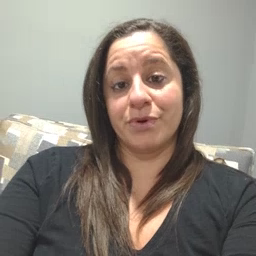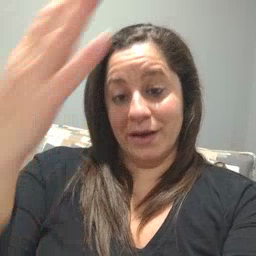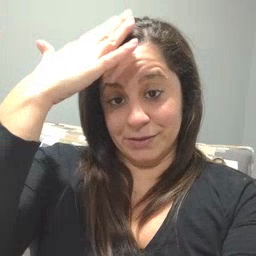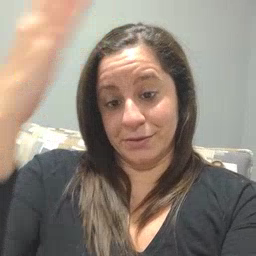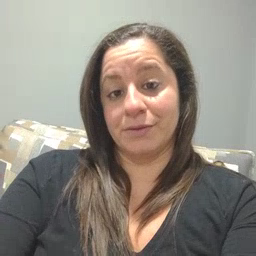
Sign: hat